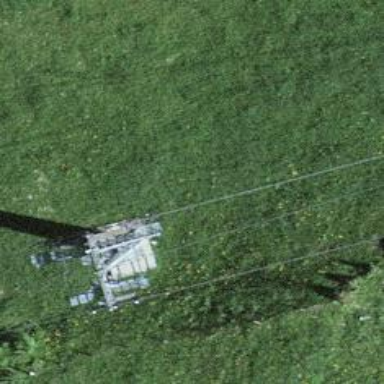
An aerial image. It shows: Pylon for aerialway.